Question: I am trying to change SelectedItem template in TreeView.
I wrote simple container style and change item template in Style.Triggers as described
<URL> or
<URL> but it doesn't work.
Then I created a new project and created TreeView with a simple style and template
'''
<TreeView>
<TreeViewItem Header="Item1" />
<TreeViewItem Header="Item2" />
<TreeViewItem Header="Item3"/>
<TreeView.Resources>
<DataTemplate DataType="{x:Type TreeViewItem}" x:Key="selectedTemplate">
<StackPanel Height="25">
<TextBlock Text="SelectedItem"/>
</StackPanel>
</DataTemplate>
</TreeView.Resources>
<TreeView.ItemContainerStyle>
<Style TargetType="TreeViewItem">
<Style.Triggers>
<Trigger Property="IsSelected" Value="True">
<Setter Property="FontWeight" Value="Bold"/>
<Setter Property="FontStyle" Value="Italic"/>
<Setter Property="Foreground" Value="Red"/>
<Setter Property="Background" Value="Green"/>
<Setter Property="ItemTemplate" Value="{StaticResource selectedTemplate}"/>
</Trigger>
</Style.Triggers>
</Style>
</TreeView.ItemContainerStyle>
</TreeView>
'''
So, then I selected TreeViewItem in tree view FontWeight, FontStyle and Foreground are changed, but Background and ItemTemplate doesn't changed.
Result:
Could you explain this strange behavior?
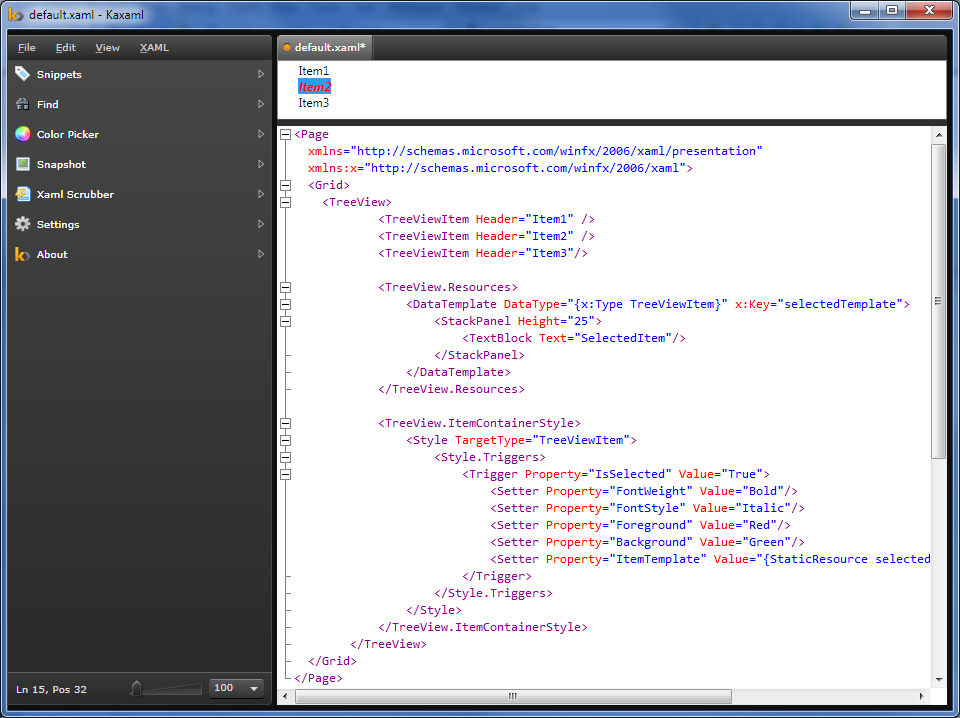
Answer: 'ItemTemplate' property affects children elements and not the item itself. And background is set to default selection background for 'Border' that adornes the content, so the green color underneath is not visible.
You can achieve your goals like this:
'''
<TreeView>
<TreeViewItem Header="Item1" />
<TreeViewItem Header="Item2" />
<TreeViewItem Header="Item3"/>
<TreeView.Resources>
<ControlTemplate TargetType="{x:Type TreeViewItem}" x:Key="selectedTemplate">
<StackPanel Height="25">
<TextBlock Text="SelectedItem" Background="{TemplateBinding Background}" />
</StackPanel>
</ControlTemplate>
</TreeView.Resources>
<TreeView.ItemContainerStyle>
<Style TargetType="TreeViewItem">
<Style.Triggers>
<Trigger Property="IsSelected" Value="True">
<Setter Property="FontWeight" Value="Bold"/>
<Setter Property="FontStyle" Value="Italic"/>
<Setter Property="Foreground" Value="Red"/>
<Setter Property="Background" Value="Green"/>
<Setter Property="Template" Value="{StaticResource selectedTemplate}"/>
</Trigger>
</Style.Triggers>
</Style>
</TreeView.ItemContainerStyle>
</TreeView>
'''